Field crop: tomato
Growth stage: 1
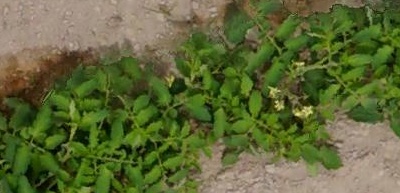
Species: tomato